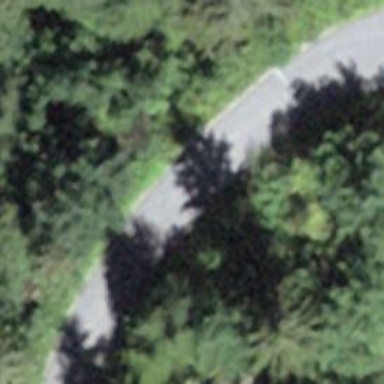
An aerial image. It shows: Unclassified road.